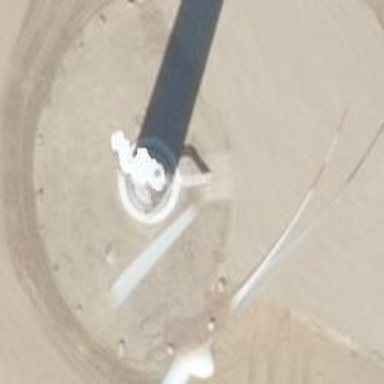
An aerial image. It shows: Wind turbine generator made by Vestas. The generator utilizes wind as its power source and belongs to the horizontal axis type.